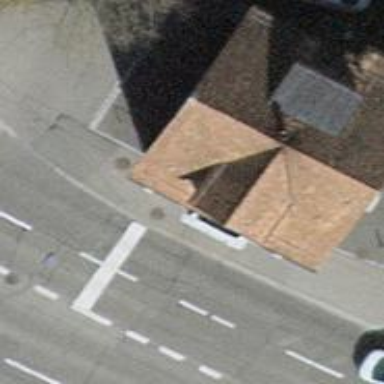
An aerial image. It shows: Restaurant.